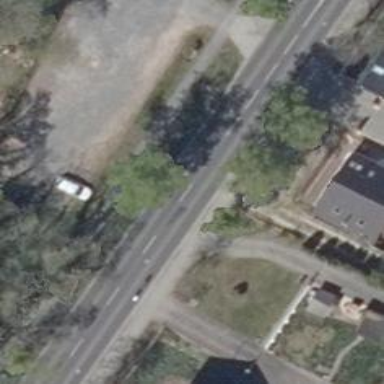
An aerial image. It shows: Primary highway with asphalt surface. There is cycle track on the right.